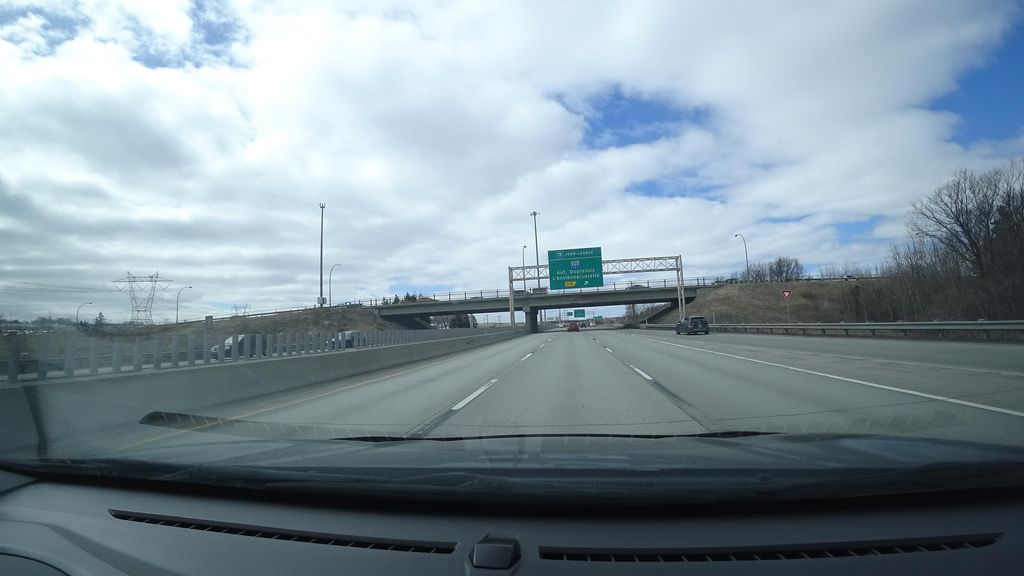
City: quebec_city